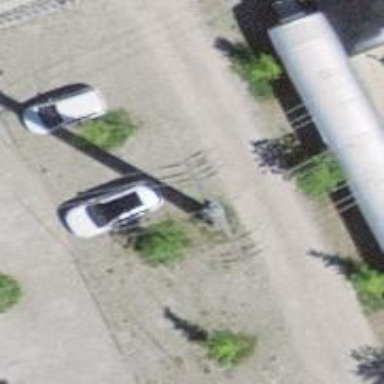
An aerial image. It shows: Concrete power pole.